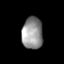
Tissue: lung
Cell type: Endothelial cells
Senescence score: 0.6041
Nuclear area (px): 652
Mean DAPI intensity: 146.655